Question:
I have 32 segments of the overlapped regions of two images. I have to assign each of the segment to either one of the images based on lowest cost. So, it is a binary labeling problem, and above are the energy minimization function.
L is the vector of length of 32(equal to the number of segments) and value of each element depends on its index corresponding to the segment number. Say, if 3rd segment is assigned image 1, then L(2)=0, and 14th segments is assigned to image 2, so L(13)=1. That is L[x]'s value is either 0 or 1. Thus, there are 2^32 possible assignment of L. So, I can compute E(L) for each combination, after performing 2^32 calculation, I can get the minimum E(L), and use that combination. This is what my intuition suggests. But this is impractical, because the complexity is exponential.
But, many literatures suggest this binary labeling problem can be solved as a graph cut problem with max flow/min cut algorithm. But, how do I formulate this problem as max flow/min cut problem? The 32 segments are the nodes of the graph, but what would be the weight of the edges? And what would be the capacity?
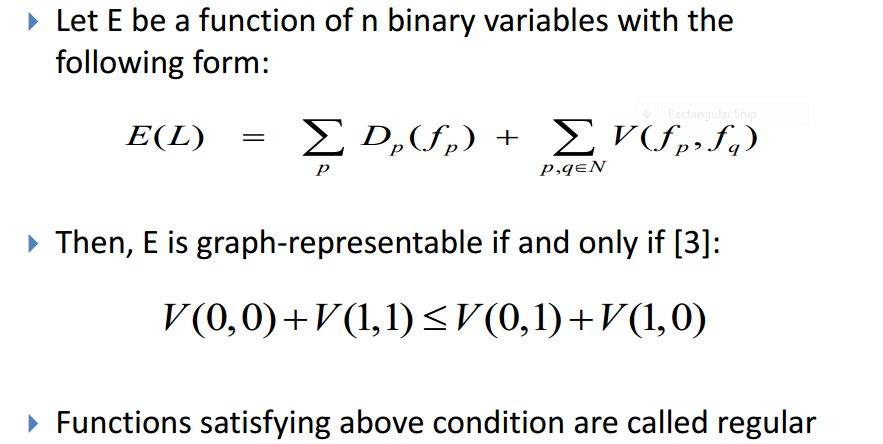
Answer: The formulation as a graph theory problem and proof of the "if and only if" relationship can be found in <URL>.
The key idea is to construct a directed edge between i and j of weight Vij(0,1)+Vij(1,0)-Vij(0,0)-Vij(1,1).
If Vij(1,0)-Vij(0,0)>0 you also need to construct a directed edge between the source and i of weight Vij(1,0)-Vij(0,0).
Otherwise you need to construct a directed edge between i and the destination of weight Vij(0,0)-Vij(1,0).
Similarly, if Vij(0,1)-Vij(0,0)>0 you also need to construct a directed edge between the source and j of weight Vij(0,1)-Vij(0,0).
Otherwise you need to construct a directed edge between j and the destination of weight Vij(0,0)-Vij(0,1).
Note that the min-cut of this graph will be offset by V(0,0)-sum of weights on edges connecting to the destination.